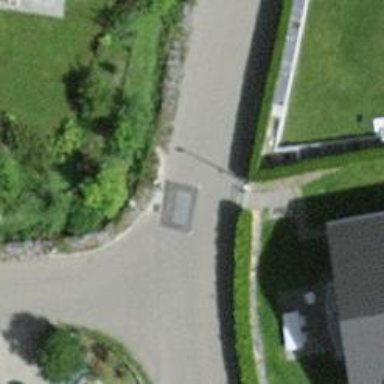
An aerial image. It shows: Hedge barrier.